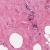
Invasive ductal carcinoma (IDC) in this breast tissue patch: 0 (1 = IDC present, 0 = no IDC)